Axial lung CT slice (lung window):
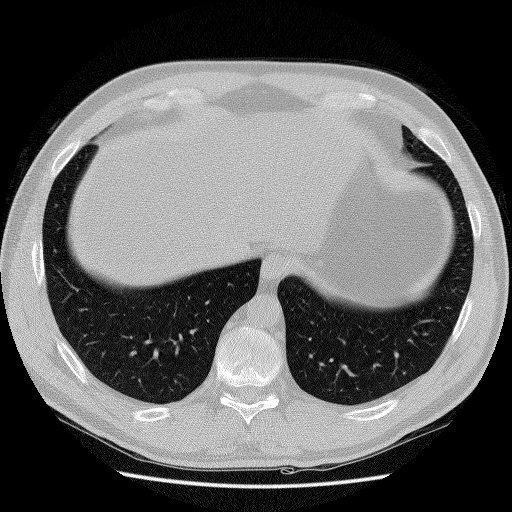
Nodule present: no